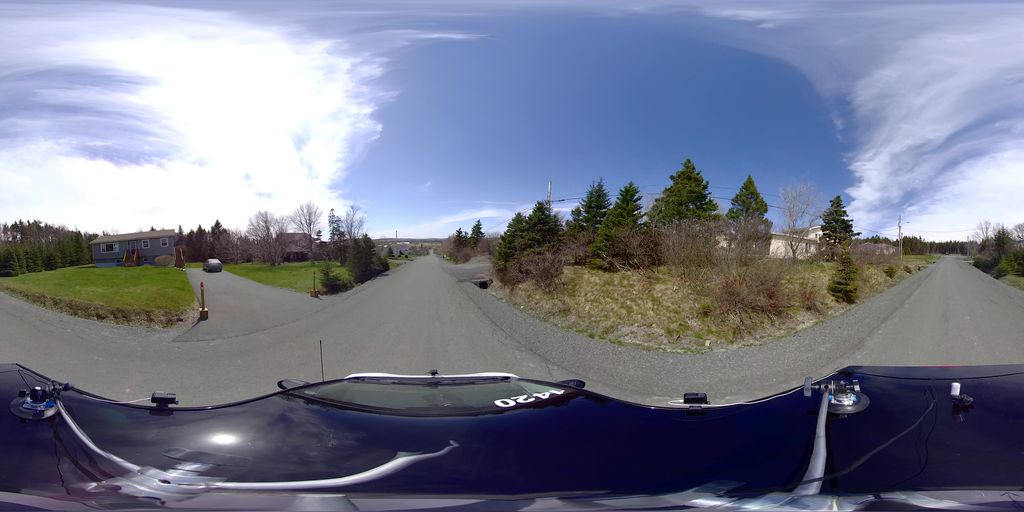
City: st_johns